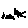
Label: line